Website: macys
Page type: billing-address
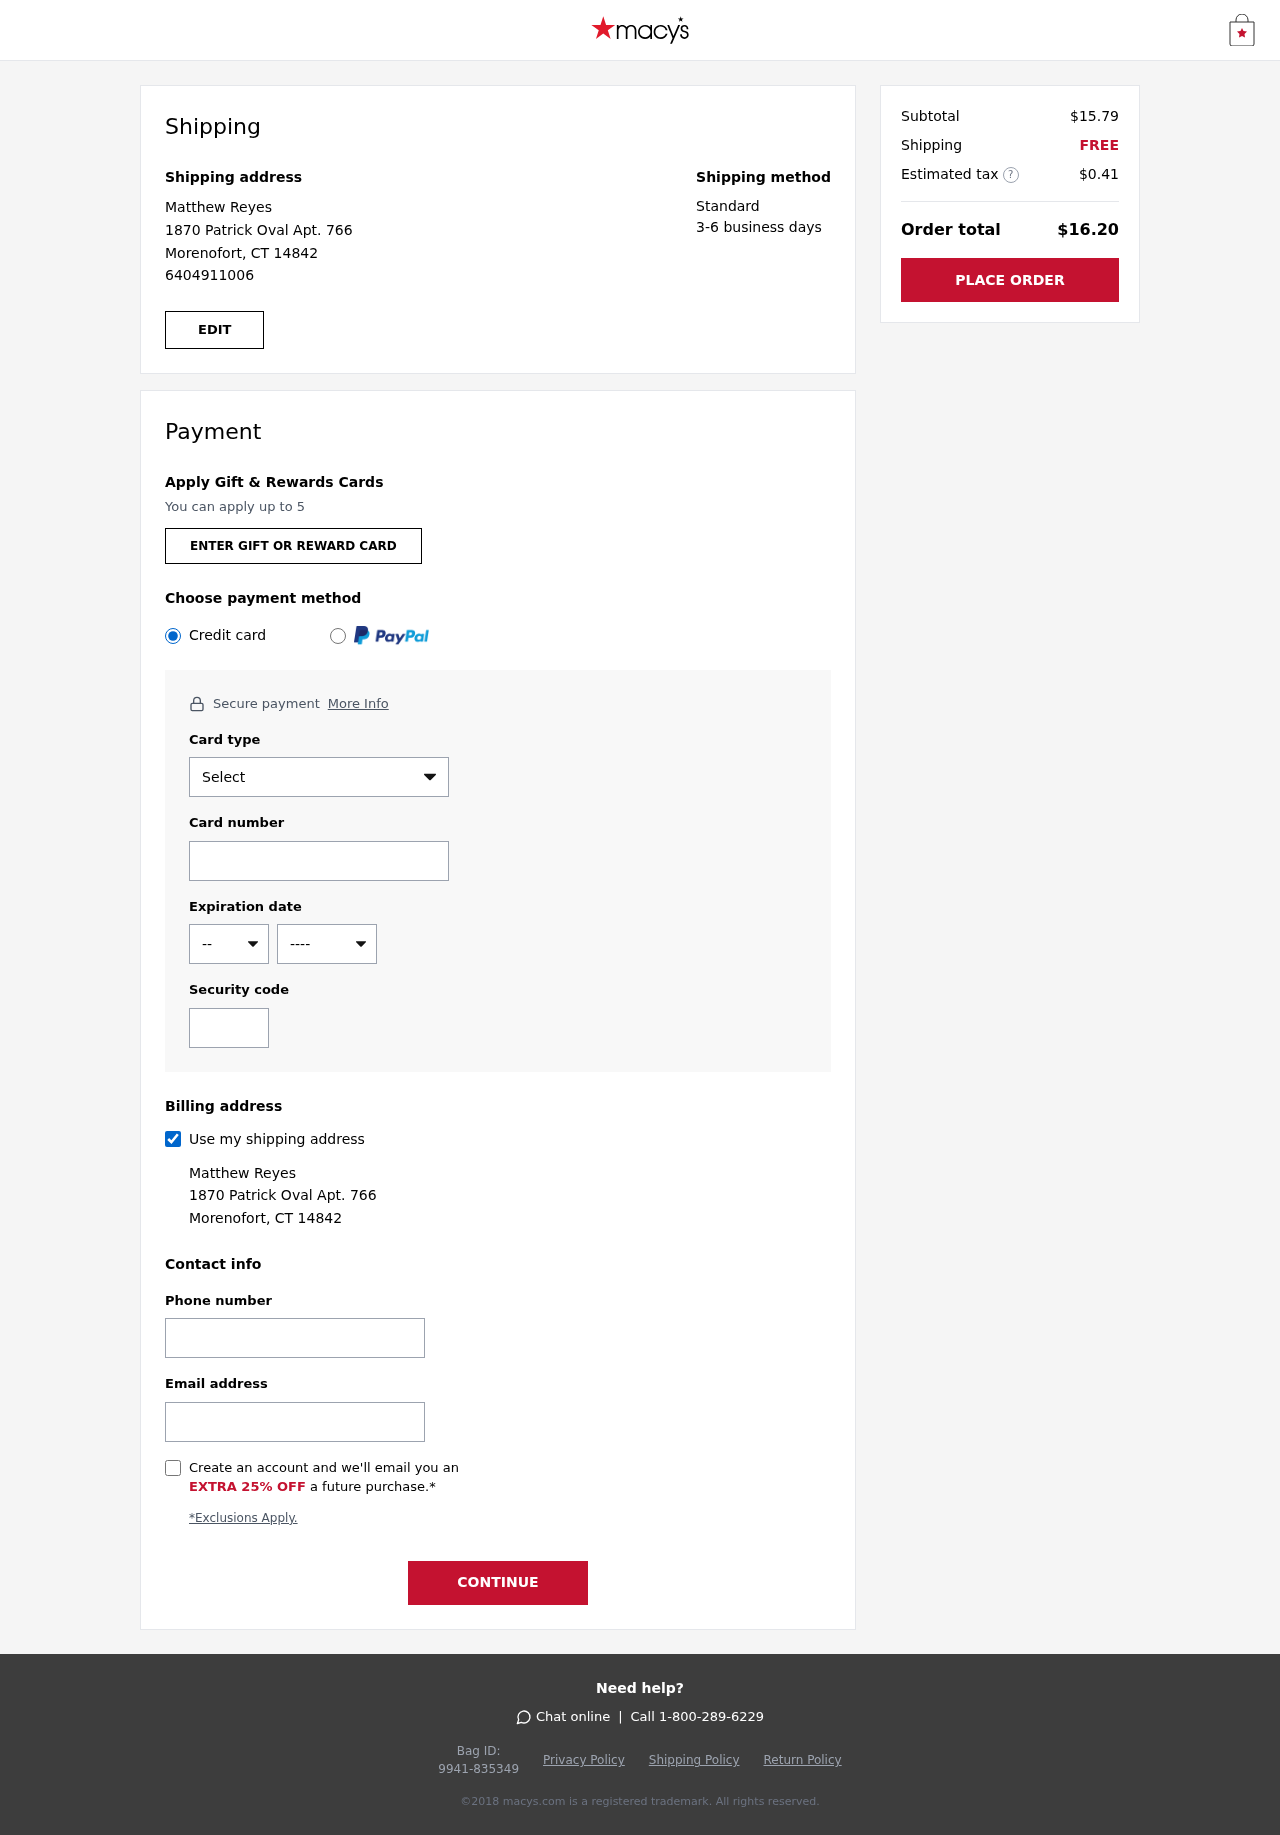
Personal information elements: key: PII_CARD_CVV
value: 958
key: PII_CARD_EXPIRY_MONTH
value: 01
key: PII_CARD_EXPIRY_YEAR
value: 29
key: PII_CARD_NUMBER
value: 4042 8564 7366 1483
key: PII_CARD_TYPE
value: Visa
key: PII_EMAIL
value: matthew.reyes@gmail.com
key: PII_FULLNAME
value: Matthew Reyes
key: PII_PHONE
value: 6404911006
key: PII_STREET
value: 1870 Patrick Oval Apt. 766
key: PII_CITY_STATE_ZIP
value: Morenofort, CT 14842
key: PII_FIRSTNAME
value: Matthew
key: PII_LASTNAME
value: Reyes
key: PII_FULLNAME2
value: Matthew Reyes
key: PII_FULLNAME3
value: Matthew Reyes
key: PII_FIRSTNAME2
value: Matthew
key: PII_FIRSTNAME3
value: Matthew
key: PII_LASTNAME2
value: Reyes
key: PII_LASTNAME3
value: Reyes
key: PII_FIRSTNAME_DERIVED
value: Matthew
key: PII_LASTNAME_DERIVED
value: Reyes
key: PII_FULLNAME_DERIVED
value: Matthew Reyes
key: PII_NAME_FULL_DERIVED
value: Matthew Reyes
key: PII_PHONE2
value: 6404911006
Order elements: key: ORDER_SUBTOTAL
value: $15.79
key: ORDER_SHIPPING_COST
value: FREE
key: ORDER_TAX
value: $0.41
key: ORDER_TOTAL
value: $16.20